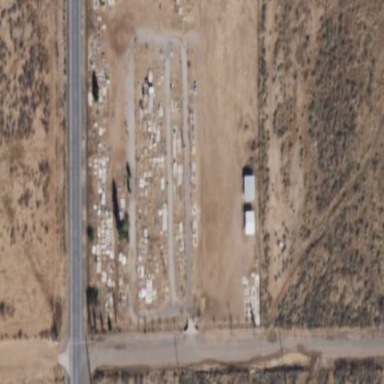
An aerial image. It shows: Cemetery.